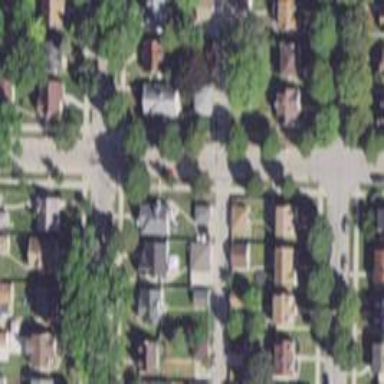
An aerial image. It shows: Alley classified as service road.